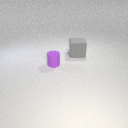
large gray rubber cube to the right of small purple rubber cylinder